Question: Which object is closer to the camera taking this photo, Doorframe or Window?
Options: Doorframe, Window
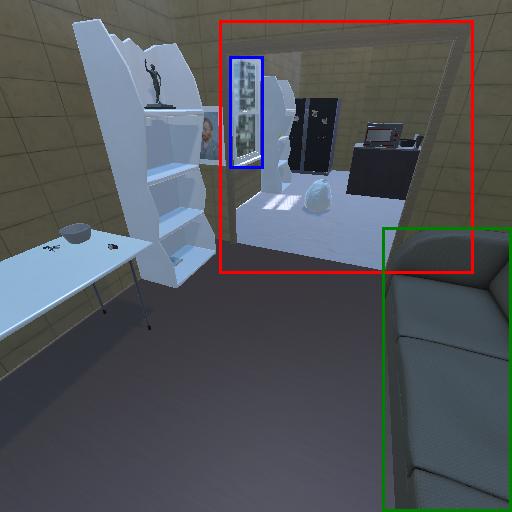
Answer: Doorframe